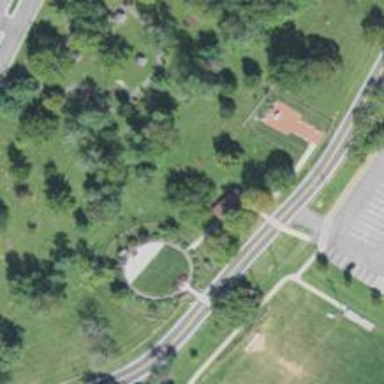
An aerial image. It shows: Historic memorial.